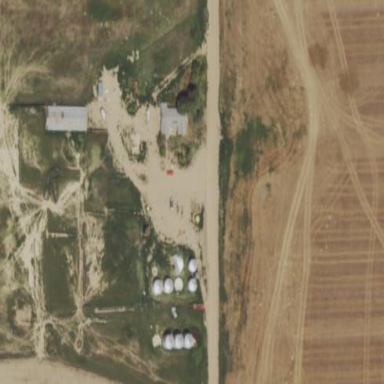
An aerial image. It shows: Farmyard area.